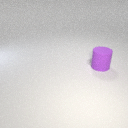
large purple rubber cylinder